Current action and preconditions to check: path_clear

Your task: For each precondition in the list above, predict whether it will hold at this action.

Consider the current scene as observed from the mobile robot's camera, and analyze the predicted future states of all dynamic agents (e.g., people, animals, vehicles, or any moving entities) within the NEXT SECOND.

IMPORTANT: Only answer "very likely" if you are absolutely certain—based on strong, clear evidence—that a dynamic agent will violate the precondition in the predicted future state. Do NOT answer "very likely" for unlikely, ambiguous, or low-probability risks.

Ask yourself for each precondition: Is there a high probability, with clear and convincing evidence, that the predicted future states of any dynamic agent will interfere with the predicted future state of the currently executing action within the NEXT SECOND, causing that precondition to fail?

Assess the risk level based on these predictions. Use "likely" or "very likely" if motions create a clear risk of interference.

Use "neutral" or "improbable" if agents are nearby but their predicted paths are clearly diverging or non-conflicting.

Failure Risk Categories: "very improbable", "improbable", "neutral", "likely", "very likely"

Answer Format: Output ONLY the probability_of_failure value from these categories: "very improbable", "improbable", "neutral", "likely", "very likely"

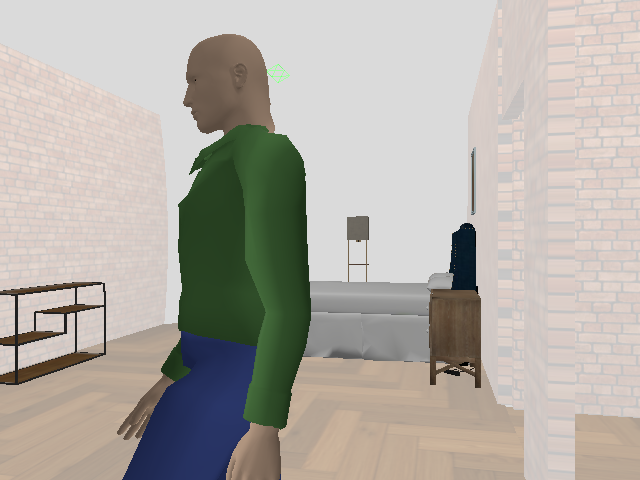

Answer: very likely